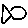
Label: fish